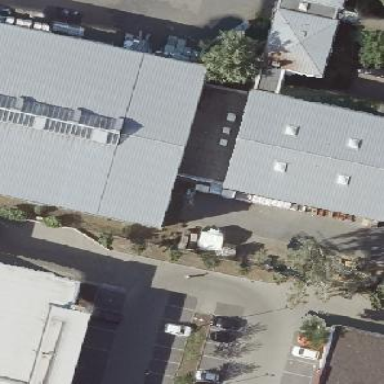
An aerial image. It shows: Gabled building.